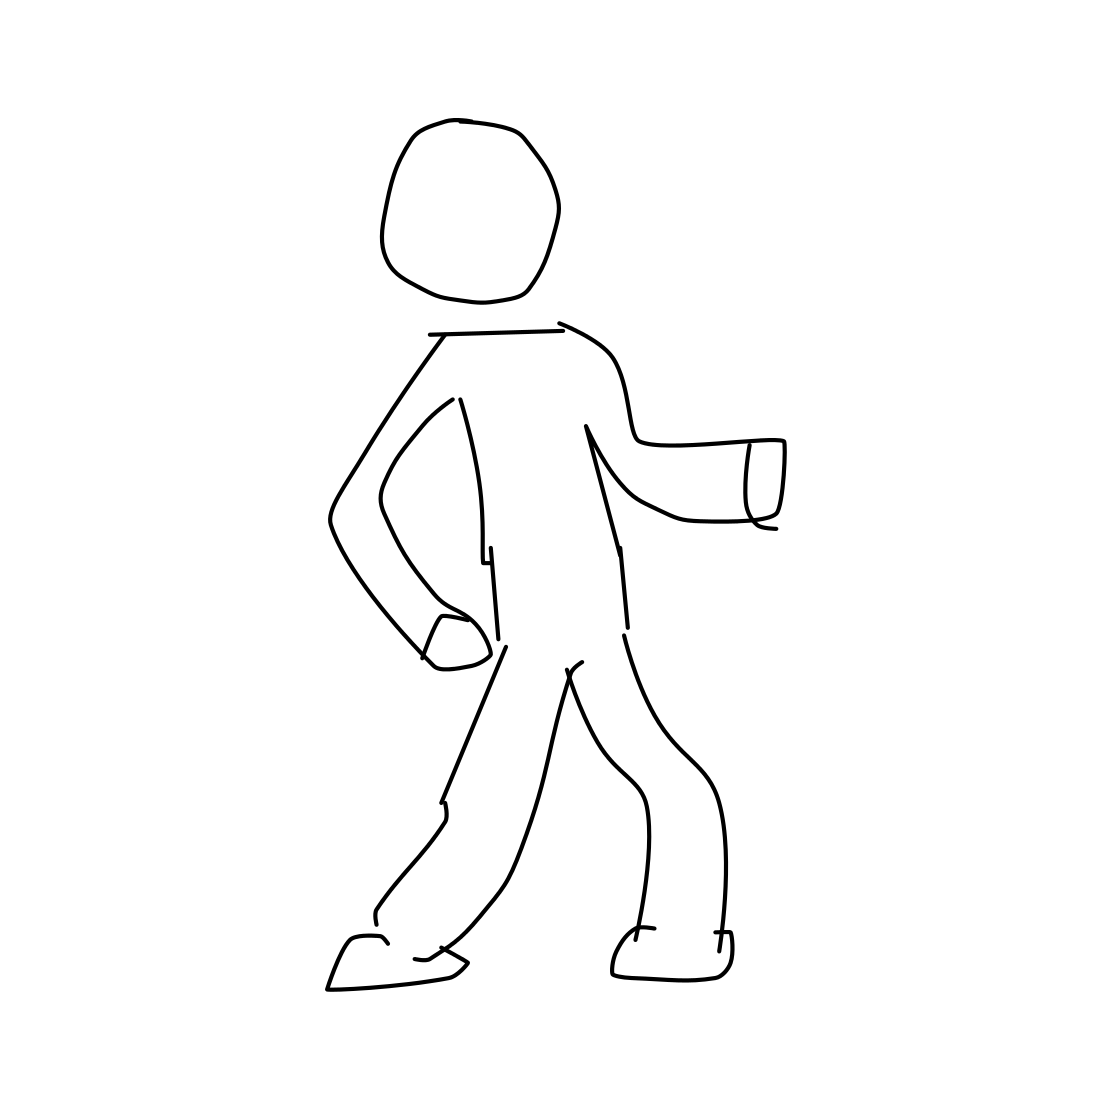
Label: person walking